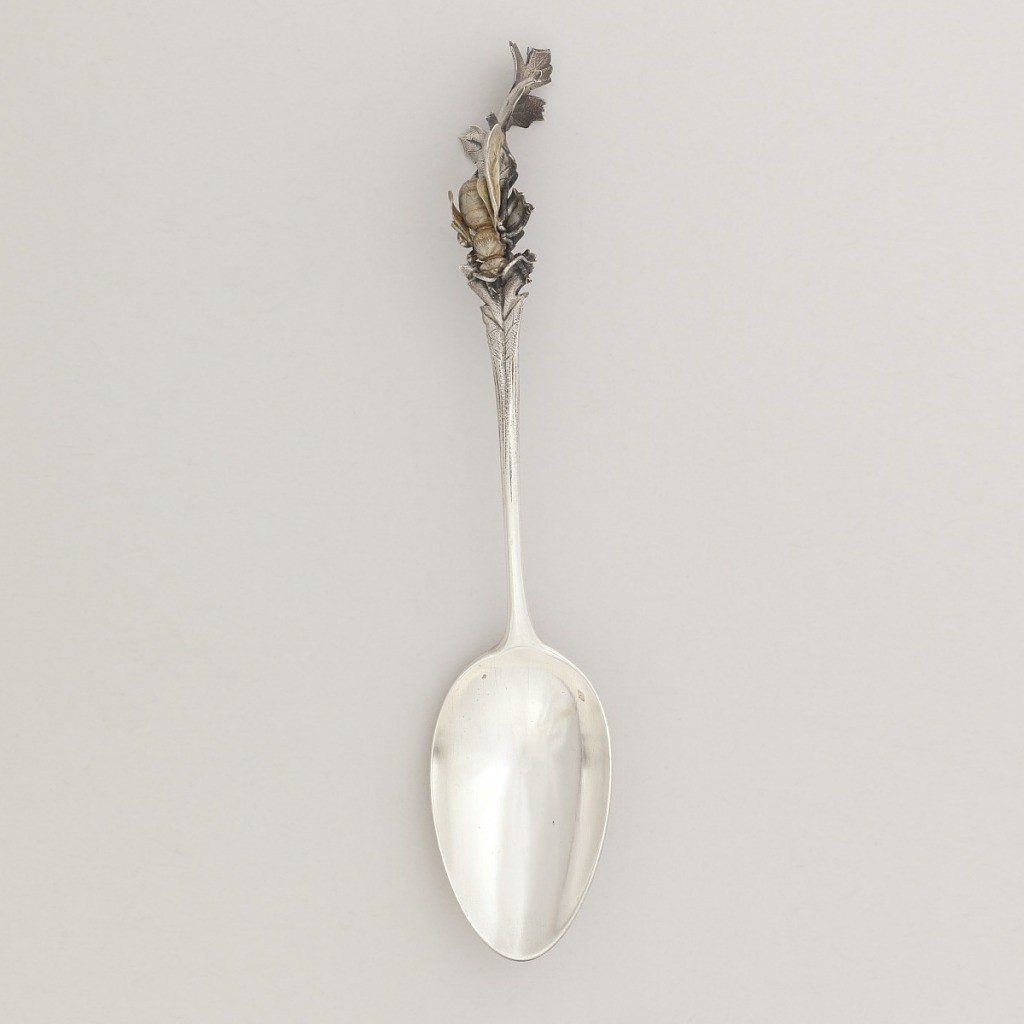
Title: Dessert Spoon with Wasp on Handle
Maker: Charles Victor Gibert, French
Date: ca. 1890
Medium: gold plated, silver
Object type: spoon
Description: Oval bowl with plain narrow stem. Stem continues to form leaf shaped handle, with terminal turning downwards. Gold plated wasp applied as if clinging to base of leaf.